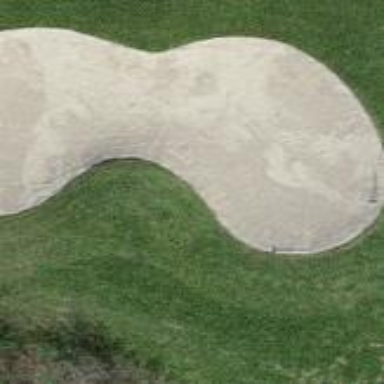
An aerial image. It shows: Golf bunker.